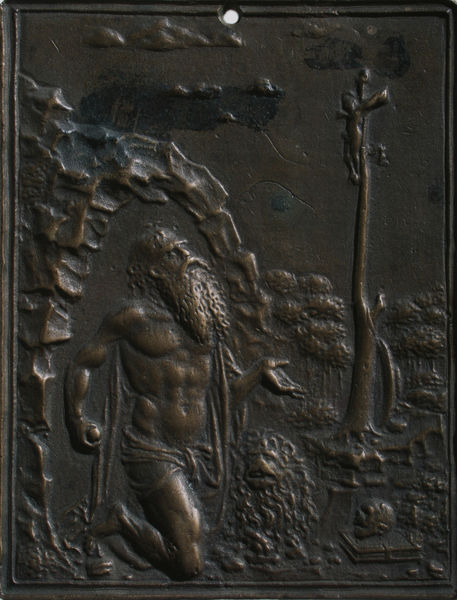
Titel: Hl. Hieronymus
Künstler: Moderno
Standort: Belluno
Institution: Museo Civico
Schlagwörter: baum, berg, blätter, felsen, hand, himmel, kopf, körper, laub, lendenschurz, mann, nackt, schurz, umhang, weiß, wolken, bäume, braun, brust, nacht, tür, blick, tier, tuch, wolke, ball, gespräch, alt, bart, arm, arme, augen, bibel, gesicht, johannes, mensch, schädel, sockel, stein, steine, vollbart, hände, baumstamm, einsamkeit, natur, stamm, kind, höhle, locken, renaissance, wald, mähne, apfel, relief, bogen, alter mann, fels, wüste, grube, tafel, muskeln, glatze, metall, nabel, bauch, bronze, platte, knie, oberkörper, tor, vanitas, muskulös, eisen, messing, hängen, buch, kreuz, religion, einöde, loch, stich, kupfer, knien, kugel, kardinal, beten, gebet, löwenkopf, totenkopf, christus, jesus, jesus christus, kreuzigung, muskel, stark, knieend, kniend, knieen, religiös, grotte, kruzifix, heiliger, wildnis, himel, löwe, opfer, anbeten, kupferstich, totenschädel, anbetung, armut, guss, bitte, bitten, höhleneingang, markus, eremit, lendenschutz, gekreuzigter, daniel, hieronymus, einsiedler, apostel, judas, anbetend, lukas, christopherus, paulus, halbrelief, jesus am kreuz, zurückhaltung, ritze, samson, rilievo schiacciato, bronzerelief, grotteneingang, hiob, hyeronimus, nagelloch, relieftafel, kniene, kopf#, jesuskreuz, christius, samsung